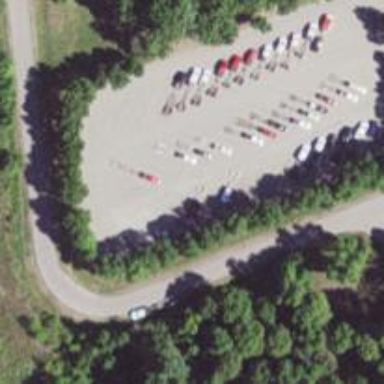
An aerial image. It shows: Parking area is available.